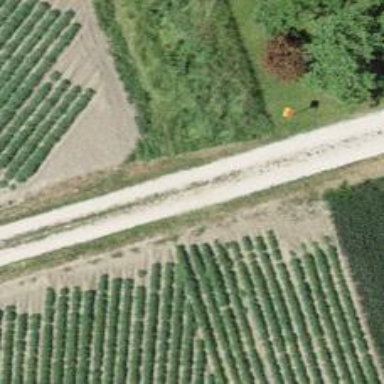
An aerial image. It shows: Agricultural track with grade2 track type suitable for agricultural vehicles.